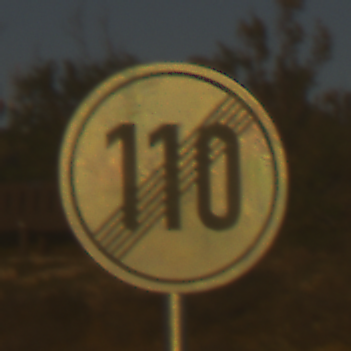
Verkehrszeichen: EndeGeschwindigkeit110
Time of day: SunriseSunset
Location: Outdoor (RoadRail)
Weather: PartlyCloudy
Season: NotSpecified
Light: Natural